Question: I have a java website using Spring Data to provide integration with MongoDB.
The application runs well, but keeps accumulating threads, until the server eventually goes down with this error:
'''
org.springframework.beans.factory.BeanCreationException: Error creating bean with name 'mongo': Invocation of init method failed; nested exception is java.lang.OutOfMemoryError: unable to create new native thread
2013-10-15T14:51:40.305986+00:00 app[web.1]: org.springframework.beans.factory.BeanCreationException: Error creating bean with name 'mongo': Invocation of init method failed; nested exception is java.lang.OutOfMemoryError: unable to create new native thread
2013-10-15T14:51:40.305986+00:00 app[web.1]: <PHONE> [http-nio-55996-exec-6] DEBUG org.springframework.web.servlet.DispatcherServlet - Could not complete request
2013-10-15T14:51:40.305986+00:00 app[web.1]: at org.springframework.beans.factory.support.AbstractAutowireCapableBeanFactory.initializeBean(AbstractAutowireCapableBeanFactory.java:1455)
2013-10-15T14:51:40.305986+00:00 app[web.1]: at org.springframework.beans.factory.support.AbstractAutowireCapableBeanFactory.createBean(AbstractAutowireCapableBeanFactory.java:456)
2013-10-15T14:51:40.305986+00:00 app[web.1]: at org.springframework.beans.factory.support.AbstractBeanFactory$1.getObject(AbstractBeanFactory.java:294)
2013-10-15T14:51:40.305986+00:00 app[web.1]: at org.springframework.beans.factory.support.AbstractBeanFactory.doGetBean(AbstractBeanFactory.java:291)
2013-10-15T14:51:40.305986+00:00 app[web.1]: at org.springframework.beans.factory.support.AbstractAutowireCapableBeanFactory.doCreateBean(AbstractAutowireCapableBeanFactory.java:519)
2013-10-15T14:51:40.305986+00:00 app[web.1]: at org.springframework.beans.factory.support.DefaultSingletonBeanRegistry.getSingleton(DefaultSingletonBeanRegistry.java:225)
2013-10-15T14:51:40.306169+00:00 app[web.1]: at org.springframework.context.support.AbstractApplicationContext.finishBeanFactoryInitialization(AbstractApplicationContext.java:918)
2013-10-15T14:51:40.306169+00:00 app[web.1]: at org.springframework.contex
t.support.GenericXmlApplicationContext.<init>(GenericXmlApplicationContext.java:71)
2013-10-15T14:51:40.305986+00:00 app[web.1]: at org.springframework.beans.factory.support.AbstractBeanFactory.getBean(AbstractBeanFactory.java:193)
2013-10-15T14:51:40.305986+00:00 app[web.1]: at org.springframework.beans.factory.support.DefaultListableBeanFactory.preInstantiateSingletons(DefaultListableBeanFactory.java:591)
2013-10-15T14:51:40.306169+00:00 app[web.1]: at sun.reflect.NativeMethodAccessorImpl.invoke0(Native Method)
2013-10-15T14:51:40.306334+00:00 app[web.1]: at org.springframework.web.servlet.mvc.annotation.AnnotationMethodHandlerAdapter.handle(AnnotationMethodHandlerAdapter.java:424)
2013-10-15T14:51:40.306169+00:00 app[web.1]: at org.springframework.context.support.AbstractApplicationContext.refresh(AbstractApplicationContext.java:469)
2013-10-15T14:51:40.306169+00:00 app[web.1]: at com.jux.model.Signin.persistSignin(Signin.java:40)
2013-10-15T14:51:40.306169+00:00 app[web.1]: at com.intuit.controller.LoginController.authenticateUser(LoginController.java:71)
2013-10-15T14:51:40.306169+00:00 app[web.1]: at java.lang.reflect.Method.invoke(Method.java:616)
2013-10-15T14:51:40.306169+00:00 app[web.1]: at org.springframework.web.bind.annotation.support.HandlerMethodInvoker.invokeHandlerMethod(HandlerMethodInvoker.java:176)
2013-10-15T14:51:40.306334+00:00 app[web.1]: at org.springframework.web.servlet.FrameworkServlet.
processRequest(FrameworkServlet.java:882)
2013-10-15T14:51:40.306334+00:00 app[web.1]: at org.springframework.web.servlet.FrameworkServlet.doPost(FrameworkServlet.java:789)
2013-10-15T14:51:40.306169+00:00 app[web.1]: at sun.reflect.NativeMethodAccessorImpl.invoke(NativeMethodAccessorImpl.java:57)
2013-10-15T14:51:40.306169+00:00 app[web.1]: at sun.reflect.DelegatingMethodAccessorImpl.invoke(DelegatingMethodAccessorImpl.java:43)
2013-10-15T14:51:40.306334+00:00 app[web.1]: at javax.servlet.http.HttpServlet.service(HttpServlet.java:728)
2013-10-15T14:51:40.306334+00:00 app[web.1]: at org.springframework.web.servlet.DispatcherServlet.doService(DispatcherServlet.java:852)
2013-10-15T14:51:40.306334+00:00 app[web.1]: at org.springframework.web.servlet.mvc.annotation.AnnotationMethodHandlerAdapter.invokeHandlerMethod(AnnotationMethodHandlerAdapter.java:436)
2013-10-15T14:51:40.306334+00:00 app[web.1]: at org.apache.catalina.core.ApplicationFilterChain.internalDoFilter(ApplicationFilterChain.java:305)
2013-10-15T14:51:40.306727+00:00 app[web.1]: at org.apache.catalina.authenticator.AuthenticatorBase.invoke(AuthenticatorBase.java:472)
2013-10-15T14:51:40.306334+00:00 app[web.1]: at org.apache.catalina.core.ApplicationFilterChain.doFilter(ApplicationFilterChain.java:210)
2013-10-15T14:51:40.306334+00:00 app[web.1]: at org.springframework.web.servlet.DispatcherServlet.doDispatch(DispatcherServlet.java:923)
2013-10-15T14:51:40.306727+00:00 app[web.1]: at org.apache.catalina.valves.ErrorReportValve.invoke(ErrorReportValve.java:99)
2013-10-15T14:51:40.306727+00:00 app[web.1]: at org.apache.catalina.connector.CoyoteAdapter.service(CoyoteAdapter.java:408)
2013-10-15T14:51:40.306334+00:00 app[web.1]: at javax.servlet.http.HttpServlet.service(HttpServlet.java:647)
2013-10-15T14:51:40.306727+00:00 app[web.1]: at org.apache.catalina.core.StandardHostValve.invoke(StandardHostValve.java:171)
2013-10-15T14:51:40.306875+00:00 app[web.1]: at java.util.concurrent.ThreadPoolExecutor.runWorker(ThreadPoolExecutor.java:1146)
2013-10-15T14:51:40.306875+00:00 app[web.1]: Caused by: java.lang.OutOfMemoryError: unable to create new native thread
2013-10-15T14:51:40.306875+00:00 app[web.1]: at java.lang.Thread.start0(Native Method)
2013-10-15T14:51:40.306727+00:00 app[web.1]: at org.apache.catalina.core.StandardEngineValve.invoke(StandardEngineValve.java:118)
2013-10-15T14:51:40.306727+00:00 app[web.1]: at org.apache.catalina.core.StandardWrapperValve.invoke(StandardWrapperValve.java:222)
2013-10-15T14:51:40.306875+00:00 app[web.1]: at com.mongodb.Mongo.<init>(Mongo.java:192)
2013-10-15T14:51:40.306875+00:00 app[web.1]: at java.lang.Thread.start(Thread.java:657)
'''
I have tried to update the version of Spring Data I am using, and tried with both 1.3.1.RELEASE and 1.3.2.BUILD-SNAPSHOT - same issue.
I have also read that the Mongo driver is supposed to close these threads, and nothing needs to be done on my end to close threads, but I'm starting to doubt.
Any idea how to solve this issue?
Here is my mongodb.xml
'''
<?xml version="1.0" encoding="UTF-8"?>
<beans xmlns="http://www.springframework.org/schema/beans"
xmlns:xsi="http://www.w3.org/2001/XMLSchema-instance"
xmlns:context="http://www.springframework.org/schema/context"
xmlns:mongo="http://www.springframework.org/schema/data/mongo"
xsi:schemaLocation=
"http://www.springframework.org/schema/context
http://www.springframework.org/schema/context/spring-context-3.0.xsd
http://www.springframework.org/schema/data/mongo
http://www.springframework.org/schema/data/mongo/spring-mongo-1.0.xsd
http://www.springframework.org/schema/beans
http://www.springframework.org/schema/beans/spring-beans-3.0.xsd">
<!-- Default bean name is 'mongo' -->
<mongo:mongo host="xxxxxx.mongolab.com" port="12345">
<mongo:options connections-per-host="8"
threads-allowed-to-block-for-connection-multiplier="4"
connect-timeout="1000"
max-wait-time="1500"
auto-connect-retry="true"
socket-keep-alive="true"
socket-timeout="1500"
slave-ok="true"
write-number="1"
write-timeout="0"
write-fsync="true"/>
</mongo:mongo>
<mongo:db-factory id="myMongoDbFactory"
host="xxxxx.mongolab.com"
port="12345"
dbname="zzzz"
username="yyyy"
password="xxxx"/>
<bean id="mongoTemplate" class="org.springframework.data.mongodb.core.MongoTemplate">
<constructor-arg ref="myMongoDbFactory"/>
</bean>
</beans>
'''
This is how I make queries to MongoDB in the controllers:
'''
@RequestMapping(value = "/deletePart.htm", method = RequestMethod.GET)
public String deletePart(String part_id) {
LOG.debug("in deletePart, part_id: "+part_id);
ApplicationContext ctx = new GenericXmlApplicationContext("mongodb.xml");
MongoOperations mongoOps = (MongoOperations)ctx.getBean("mongoTemplate");
Part p = mongoOps.findOne(new Query(where("id").is(part_id)), Part.class);
mongoOps.remove(p);
return "redirect:/parts.htm";
}
'''
Here is a picture of how threads keep accumulating and never closing:

and from the thread dump, here is the detail of one hung thread:
'''
"MongoCleaner1448498515" daemon prio=5 tid=0x00007f939f888000 nid=0x12f03 waiting on condition [0x00000001ac920000]
java.lang.Thread.State: TIMED_WAITING (sleeping)
at java.lang.Thread.sleep(Native Method)
at com.mongodb.Mongo$CursorCleanerThread.run(Mongo.java:770)
Locked ownable synchronizers:
- None
'''
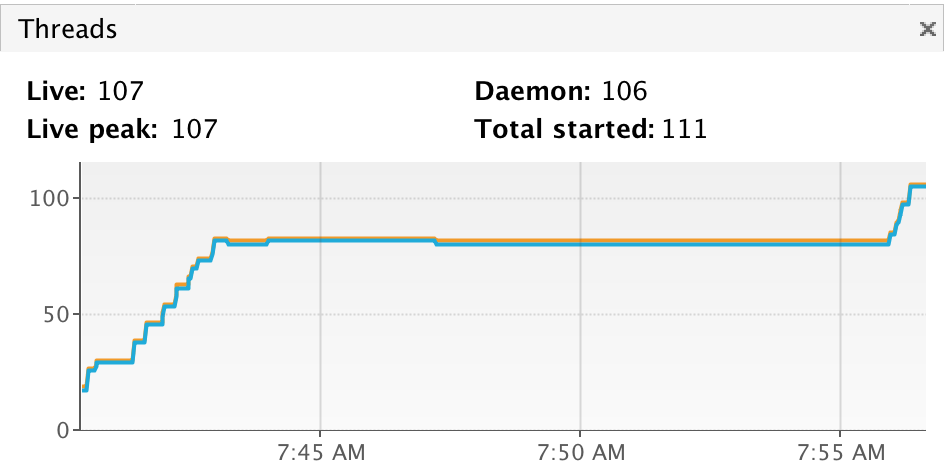
Answer: If you close the application context, that will close the Mongo instance and prevent the unrestrained thread growth:
'''
@RequestMapping(value = "/deletePart.htm", method = RequestMethod.GET)
public String deletePart(String part_id) {
LOG.debug("in deletePart, part_id: "+part_id);
GenericXmlApplicationContext ctx = new GenericXmlApplicationContext("mongodb.xml");
try {
MongoOperations mongoOps = (MongoOperations)ctx.getBean("mongoTemplate");
Part p = mongoOps.findOne(new Query(where("id").is(part_id)), Part.class);
mongoOps.remove(p);
return "redirect:/parts.htm";
} finally {
ctx.close(); // close the context, will close the Mongo instance
}
}
'''
But even though this will work, your application still should not create an application context instance per request.